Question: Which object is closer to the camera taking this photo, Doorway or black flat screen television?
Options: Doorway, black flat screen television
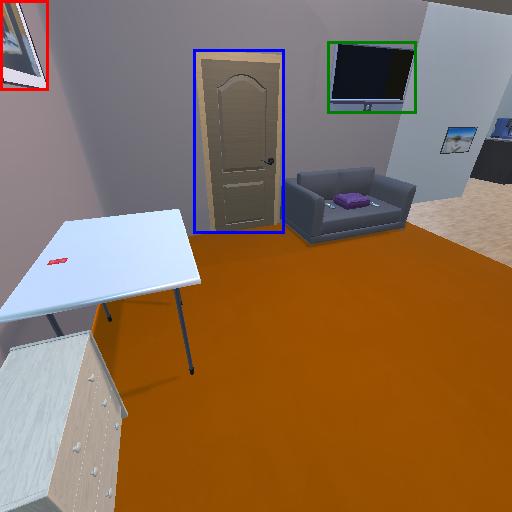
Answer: Doorway